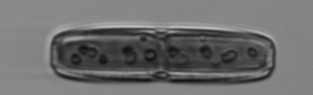
Label: Ephemera